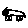
Label: cat